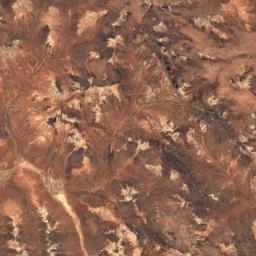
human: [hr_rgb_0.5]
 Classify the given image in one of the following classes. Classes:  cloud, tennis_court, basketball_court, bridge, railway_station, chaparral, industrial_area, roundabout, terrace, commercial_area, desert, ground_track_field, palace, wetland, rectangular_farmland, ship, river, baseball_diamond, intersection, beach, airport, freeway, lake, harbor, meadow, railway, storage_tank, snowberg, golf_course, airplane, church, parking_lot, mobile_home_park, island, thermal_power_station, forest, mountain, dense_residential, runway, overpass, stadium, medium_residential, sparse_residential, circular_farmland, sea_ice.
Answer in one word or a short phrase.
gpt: desert